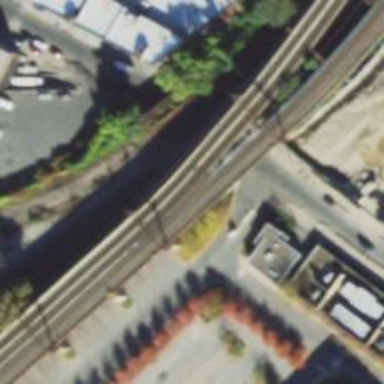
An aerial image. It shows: Bridge over railway with electrified contact lines.